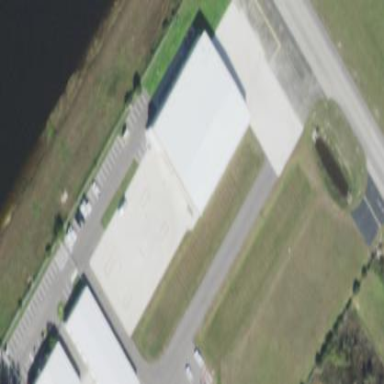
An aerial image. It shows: Building that is hangar at the airport.